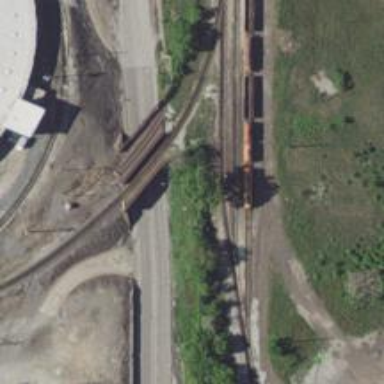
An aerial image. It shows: Abandoned railway spur bridge.